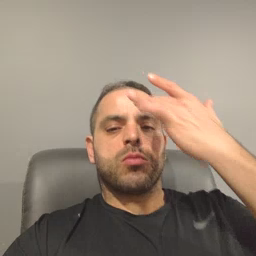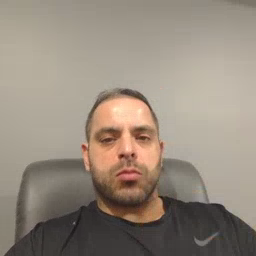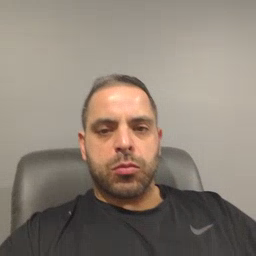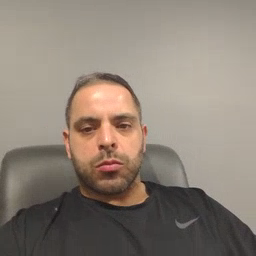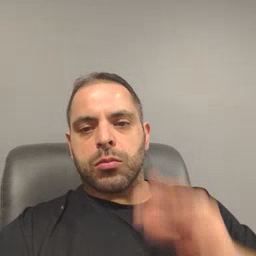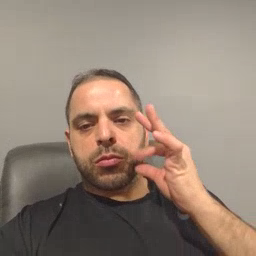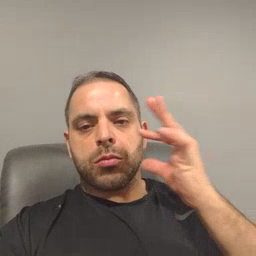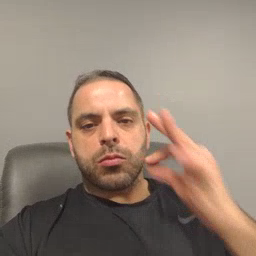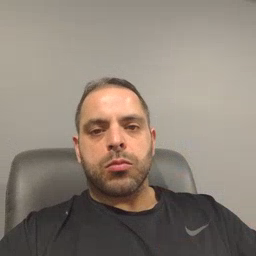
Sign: cat